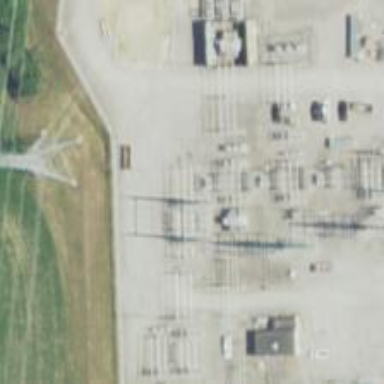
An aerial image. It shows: Switch used for power control.